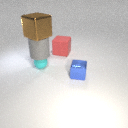
small blue metal cube to the right of small cyan rubber sphere